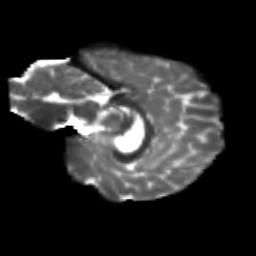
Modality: T2w
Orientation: sagittal
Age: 11
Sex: male
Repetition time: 9.512 s
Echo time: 0.089 s